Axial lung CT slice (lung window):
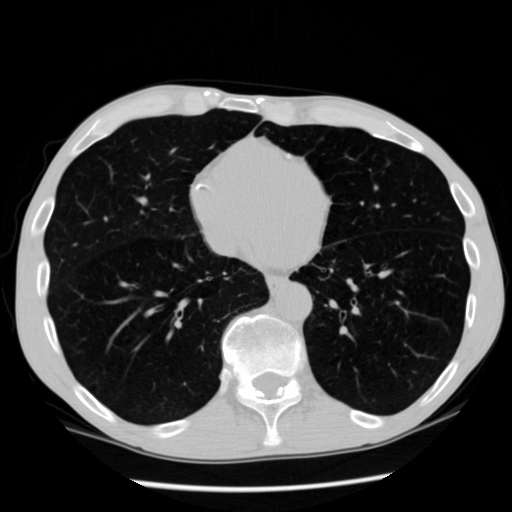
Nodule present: no